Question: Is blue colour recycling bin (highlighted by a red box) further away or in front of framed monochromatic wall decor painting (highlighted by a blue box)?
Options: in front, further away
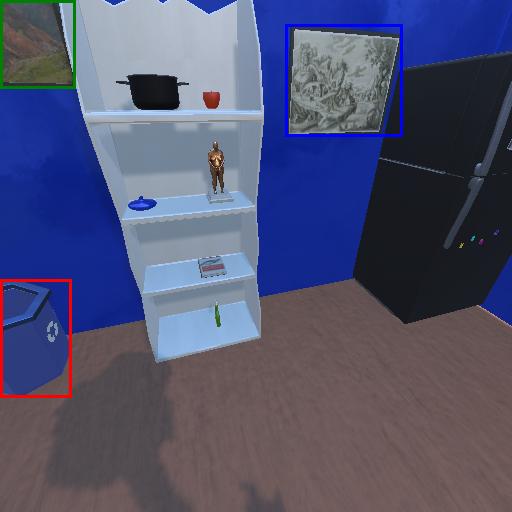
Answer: in front